Current action and preconditions to check: path_clear

Your task: For each precondition in the list above, predict whether it will hold at this action.

Consider the current scene as observed from the mobile robot's camera, and analyze the predicted future states of all dynamic agents (e.g., people, animals, vehicles, or any moving entities) within the NEXT SECOND.

IMPORTANT: Only answer "very likely" if you are absolutely certain—based on strong, clear evidence—that a dynamic agent will violate the precondition in the predicted future state. Do NOT answer "very likely" for unlikely, ambiguous, or low-probability risks.

Ask yourself for each precondition: Is there a high probability, with clear and convincing evidence, that the predicted future states of any dynamic agent will interfere with the predicted future state of the currently executing action within the NEXT SECOND, causing that precondition to fail?

Assess the risk level based on these predictions. Use "likely" or "very likely" if motions create a clear risk of interference.

Use "neutral" or "improbable" if agents are nearby but their predicted paths are clearly diverging or non-conflicting.

Failure Risk Categories: "very improbable", "improbable", "neutral", "likely", "very likely"

Answer Format: Output ONLY the probability_of_failure value from these categories: "very improbable", "improbable", "neutral", "likely", "very likely"

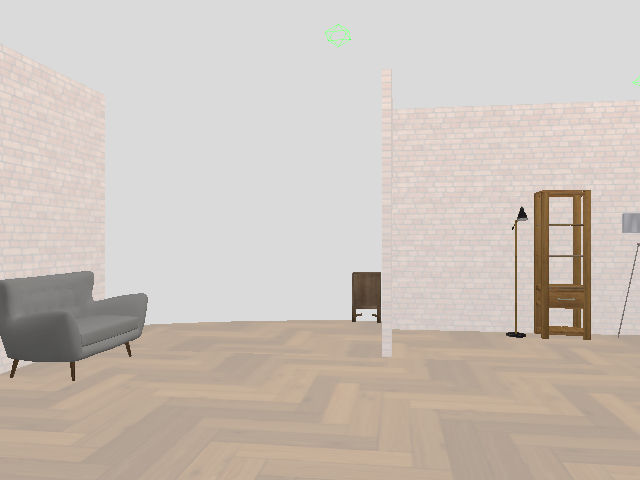

Answer: very improbable